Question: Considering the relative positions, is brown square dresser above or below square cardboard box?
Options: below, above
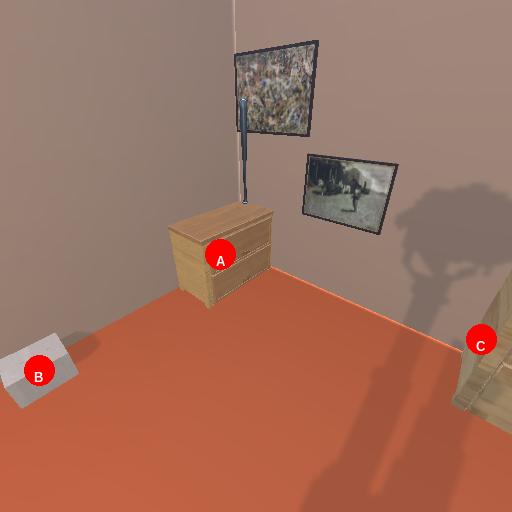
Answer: below